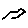
Label: bird